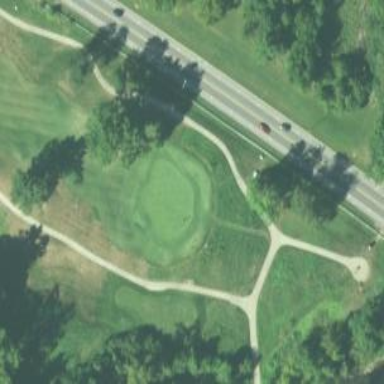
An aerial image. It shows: View of golf hole.